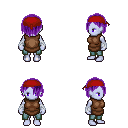
a pixel art fantasy rpg character, female body template, dark elf, purple skin, brown tunic, teal pants, purple bangs hairstyle, red bandana, white cloth bandages, four views (front, back, left, right), 2x2 character sprite sheet, small pixel art, hard edges, no anti-aliasing